Field crop: maize
Growth stage: 1
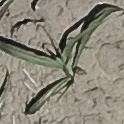
Species: sorghum